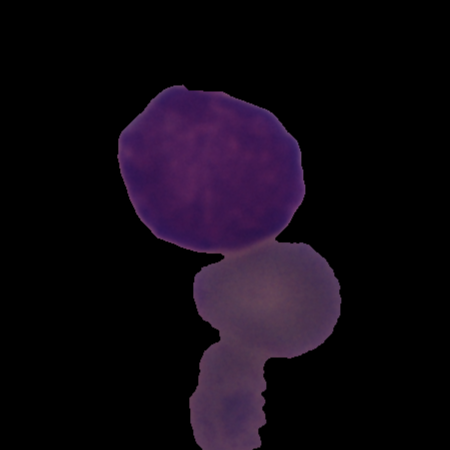
Label: cancer